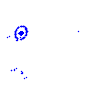
Particle: kaon